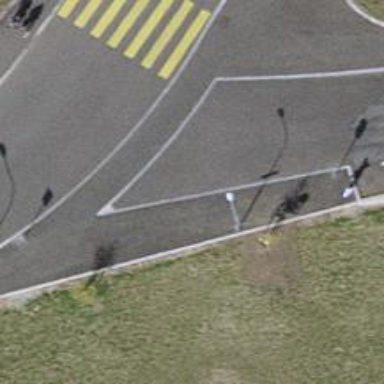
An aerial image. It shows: Unmarked crossing with traffic calming table on the road.